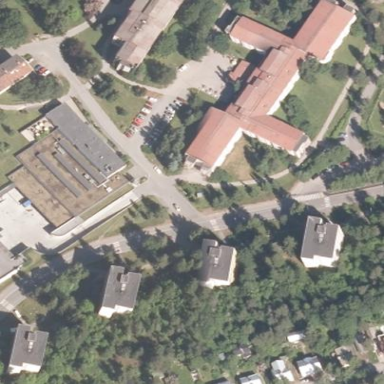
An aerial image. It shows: Building that serves as nursing home.